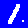
Digit: 1